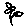
Label: flower